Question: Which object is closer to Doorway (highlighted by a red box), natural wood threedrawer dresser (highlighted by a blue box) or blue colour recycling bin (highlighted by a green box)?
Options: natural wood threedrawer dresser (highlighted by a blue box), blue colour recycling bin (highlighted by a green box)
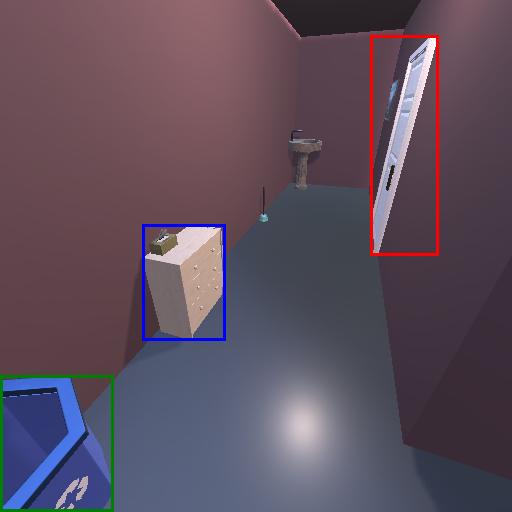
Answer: natural wood threedrawer dresser (highlighted by a blue box)